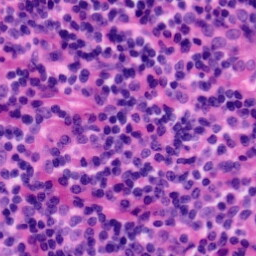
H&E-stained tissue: Tonsil